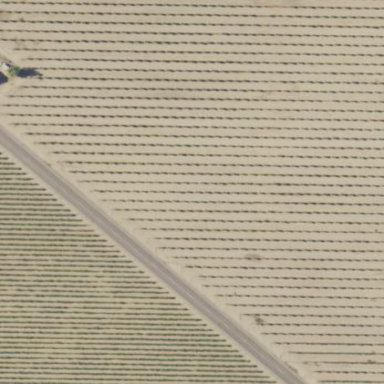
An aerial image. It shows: Almond orchard with rows of almond trees.